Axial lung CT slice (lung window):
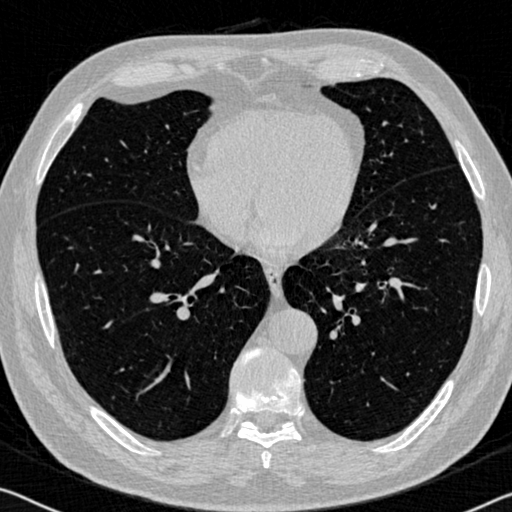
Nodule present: yes
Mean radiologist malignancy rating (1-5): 2